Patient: sex F, age 72
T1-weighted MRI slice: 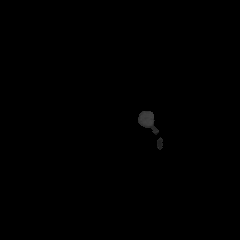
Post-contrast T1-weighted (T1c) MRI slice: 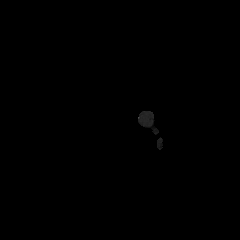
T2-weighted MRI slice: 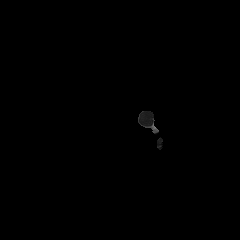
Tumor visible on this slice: no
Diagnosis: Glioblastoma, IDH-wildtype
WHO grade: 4